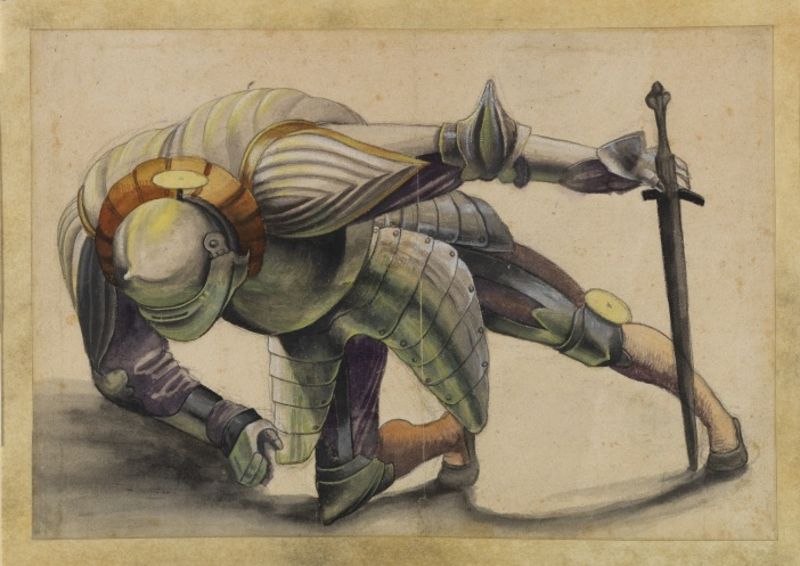
Titel: Stürzender Grabeswächter
Künstler: Kopist nach Grünewald
Standort: Karlsruhe
Institution: Staatliche Kunsthalle Karlsruhe
Schlagwörter: blau, fuß, gemälde, hand, kampf, kopf, kämpfer, mann, schatten, aquarell, gelb, grün, ocker, bewegung, braun, bunt, ellbogen, geste, grau, handschuh, handschuhe, licht, orange, schwarz, skizze, zeichnung, rot, tier, beige, rock, hose, arm, arme, rahmen, silber, tod, tot, hände, boden, gold, gebeugt, schulter, beine, farbig, füße, papier, schuhe, studie, last, farbe, lila, violett, wasserfarbe, querformat, fight, soldier, sword, gray, green, grey, hair, painting, spitz, yellow, glanz, floral, glänzend, metall, strumpf, ellenbogen, knie, wade, waden, fallen, strümpfe, eisen, schild, tusche, panzer, stich, schwert, uniform, waffen, faust, knien, soldat, verletzt, waffe, koloriert, gestik, helm, stiefel, schuh, ritter, rüstung, heft, brustpanzer, harnisch, beugen, glove, silver, scharnier, niederlage, schmerz, fighting, man, knieend, kniend, fall, sturz, abstützen, stützend, knieen, head, ehre, verbeugen, verbeugung, verneigen, ritterrüstung, armor, armour, feet, helmet, knight, metal, visier, platten, drawing, verletzung, verwundet, stahl, purple, shadow, battle, gestürzt, falling, gefallen, schanier, demut, dead, injured, kniefall, unterwerfung, schutz, schwerz, human, arms, gruss, coloriert, shiny, shoe, shoes, schmied, hut, legs, warrior, unniform, niederknien, gefallener, besiegt, samurai, gebaugt, gloves, schmiedearbeit, orient, brustschild, landsknecht, beinschienen, schutzschild, stürzend, plate, kniebeuge, geschlagen, kneeling, kämper, fallend, bow, body, unterwerfen, ziechnung, knieschoner, armschienen, knee, leg, weapon, dying, spear, wound, kneel, 1600, bewaffneter, wounded, deet, solider, honor, defeat, die, kneien, samurasi, gefallener soldat, riiter, trip, puple, schwerst, knienen, quit, amror, reverent, sucks, platemail, farbstich, give in, breast plate, quitting, visor, knght, rechtes knie, glowes, ellenbogenschutz, schulterschild, kmie